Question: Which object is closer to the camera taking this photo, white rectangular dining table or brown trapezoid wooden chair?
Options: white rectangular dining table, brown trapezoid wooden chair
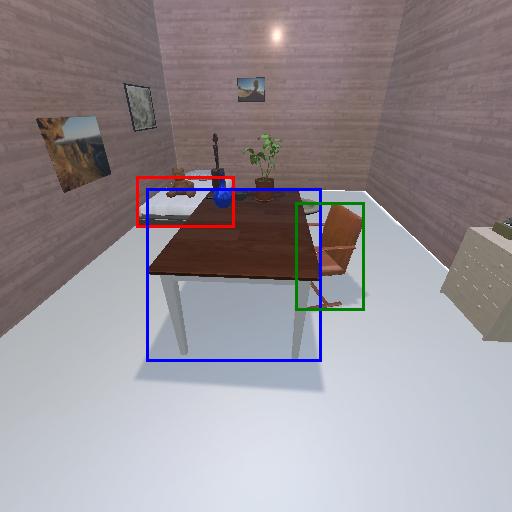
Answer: white rectangular dining table